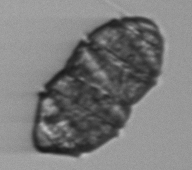
Label: Margalefidinium